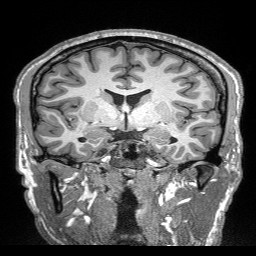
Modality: T1w
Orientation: sagittal